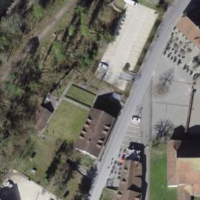
EUNIS habitat code: 54
Species observed at this site:
Vicia sepium